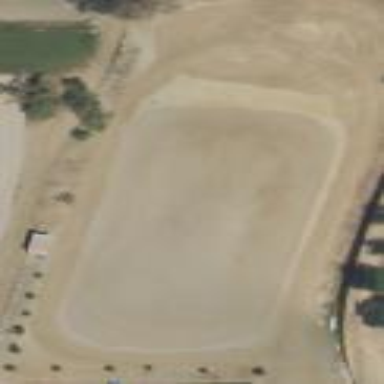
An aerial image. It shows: Equestrian pitch with dirt surface for leisure land activities.